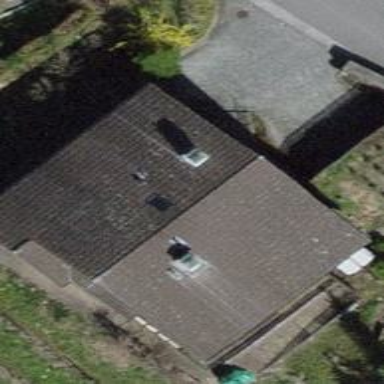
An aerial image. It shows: Detached building.